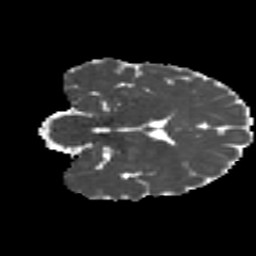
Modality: MD
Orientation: coronal
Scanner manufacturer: siemens
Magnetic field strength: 3 T
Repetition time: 4.16 s
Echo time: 0.0806 s